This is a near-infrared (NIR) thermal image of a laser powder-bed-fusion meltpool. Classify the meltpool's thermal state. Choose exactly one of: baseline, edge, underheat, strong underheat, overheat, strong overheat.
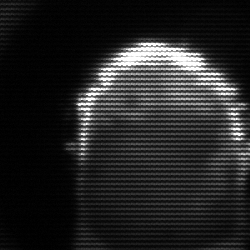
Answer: baseline